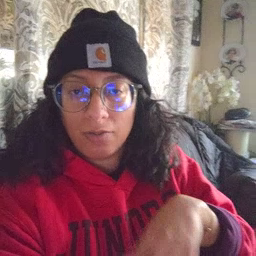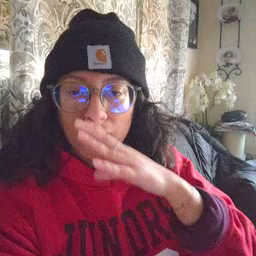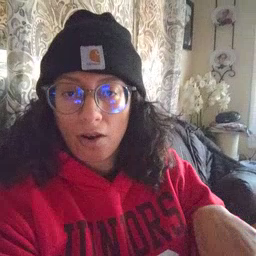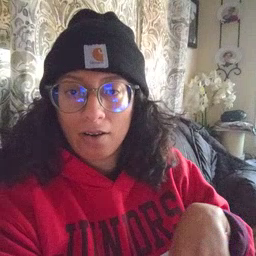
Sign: quiet